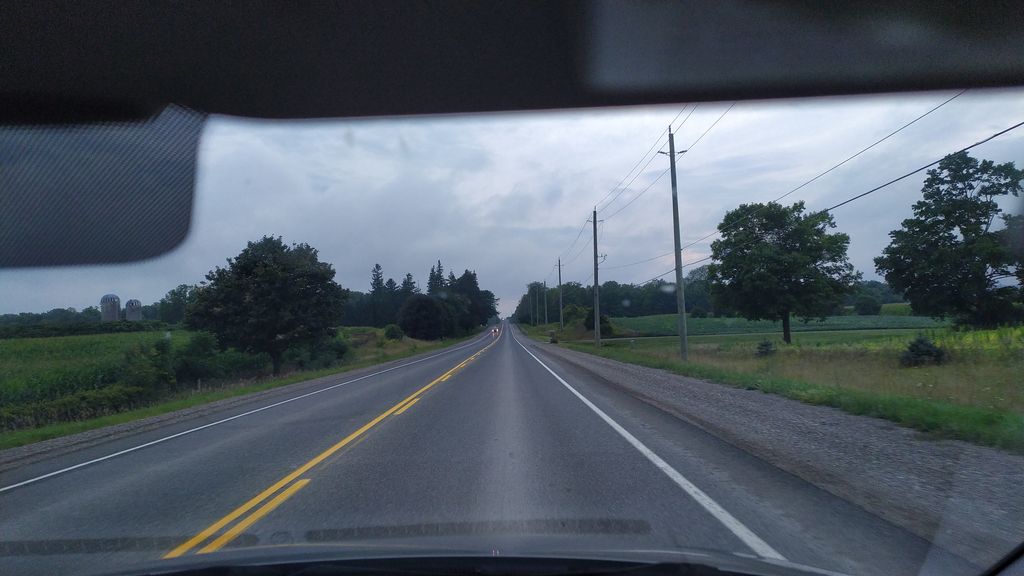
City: kitchener-waterloo